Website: bh-photo
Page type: gifting
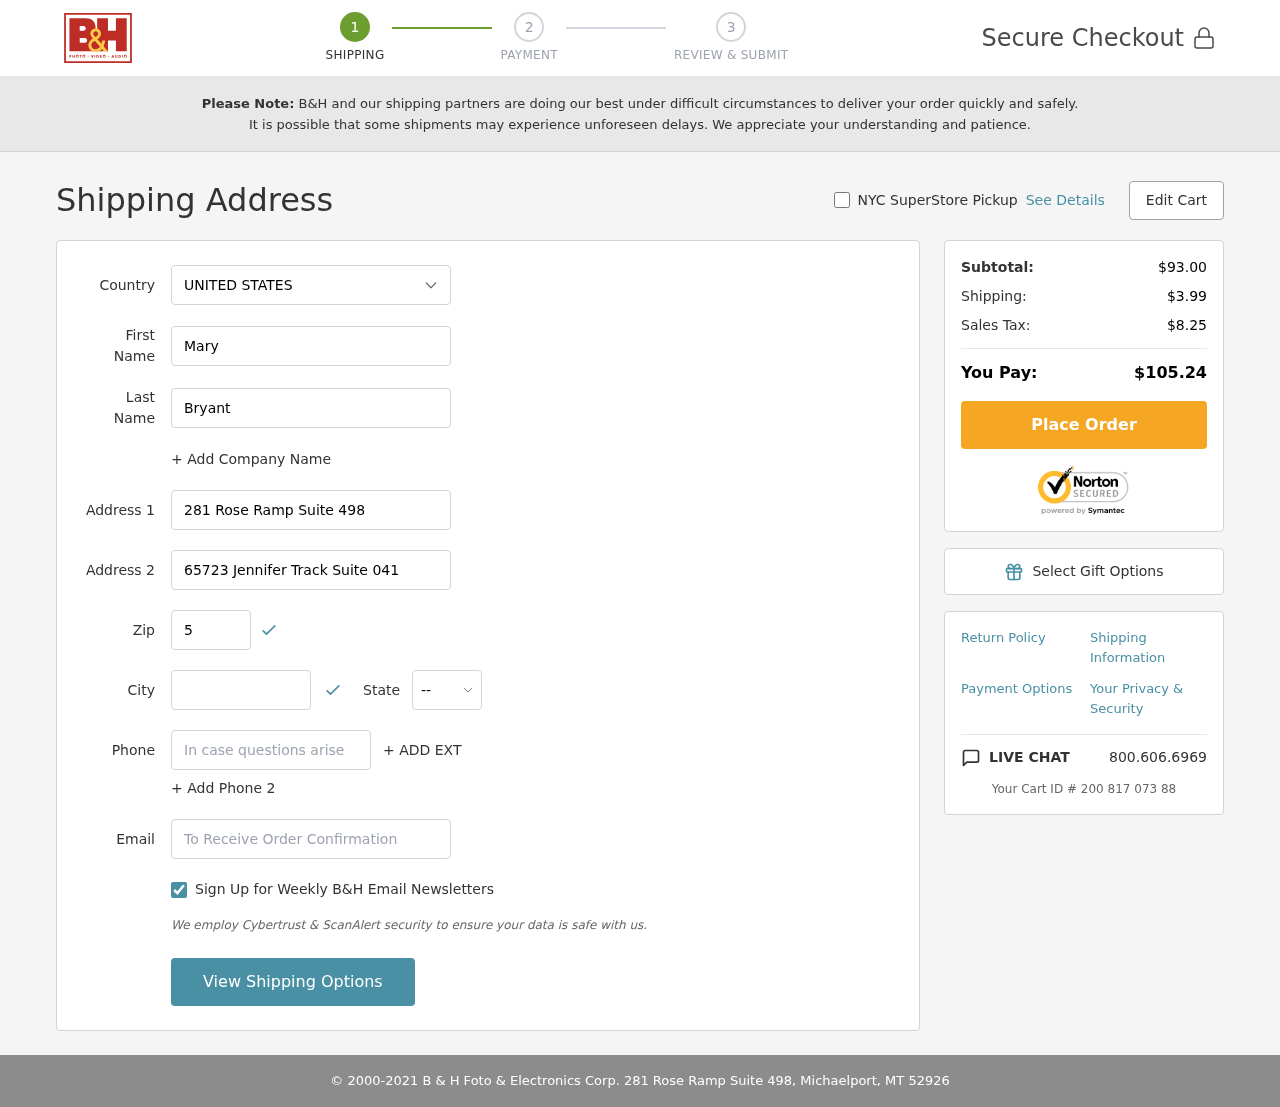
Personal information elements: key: PII_CITY
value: Michaelport
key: PII_COUNTRY
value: United States
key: PII_EMAIL
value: mary.bryant@yahoo.com
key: PII_FIRSTNAME
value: Mary
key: PII_LASTNAME
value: Bryant
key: PII_PHONE
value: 2049894984
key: PII_POSTCODE
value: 52926
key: PII_STATE_ABBR
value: MT
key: PII_STREET
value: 281 Rose Ramp Suite 498
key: PII_STREET2
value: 65723 Jennifer Track Suite 041
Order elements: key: ORDER_SUBTOTAL
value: $93.00
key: ORDER_SHIPPING_COST
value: $3.99
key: ORDER_TAX
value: $8.25
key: ORDER_TOTAL
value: $105.24
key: ORDER_ID
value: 200 817 073 88